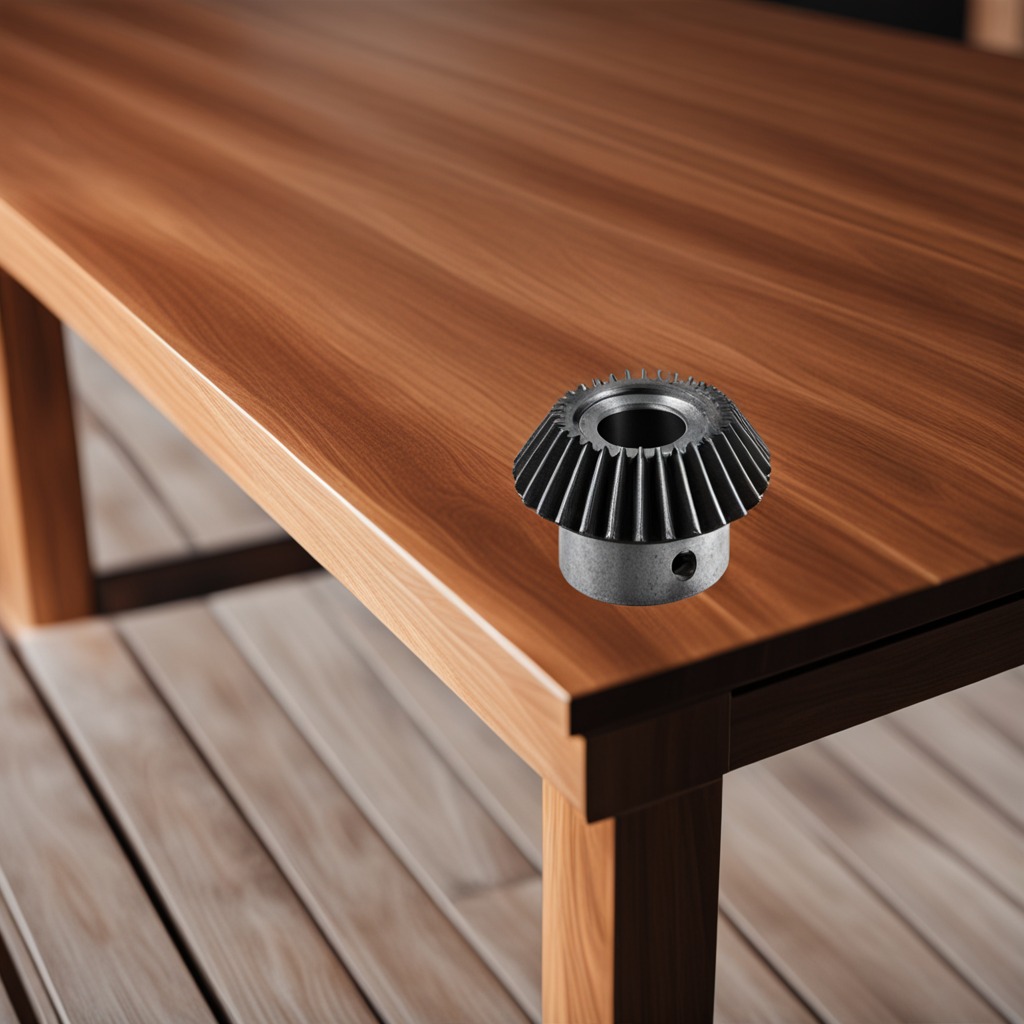
A steel gear with teeth is lying on the wooden table.